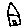
Label: house